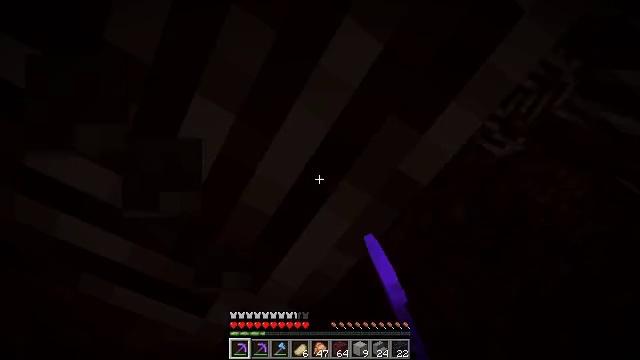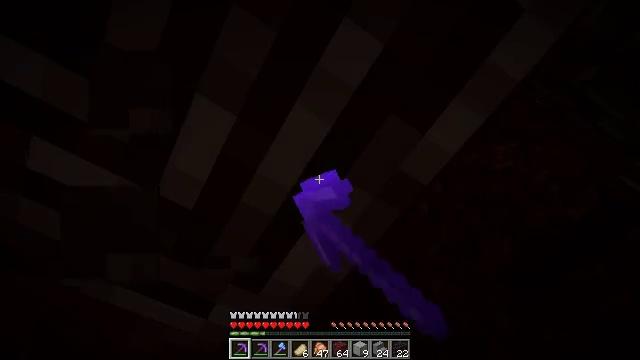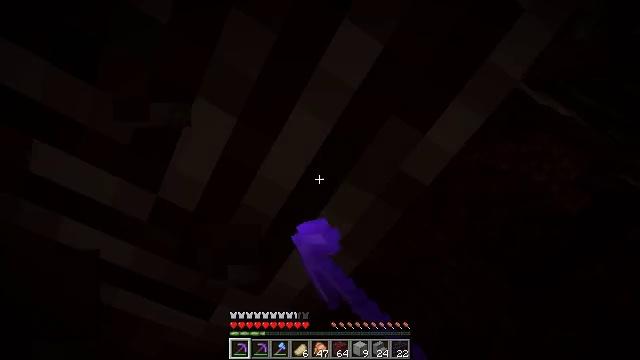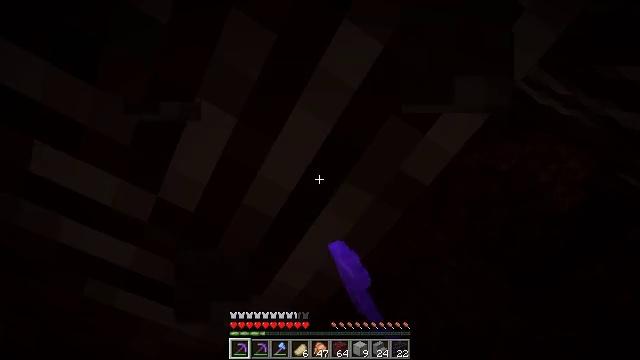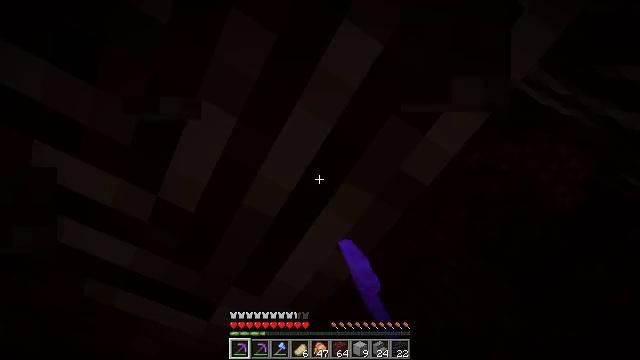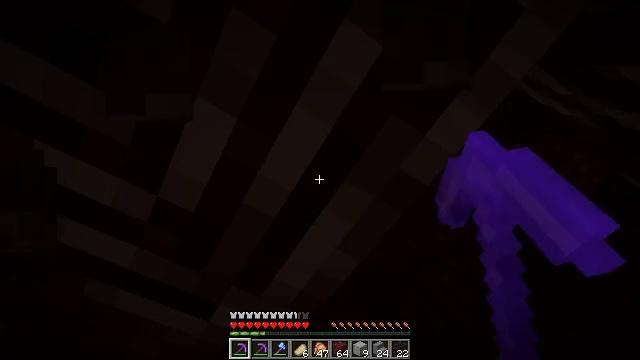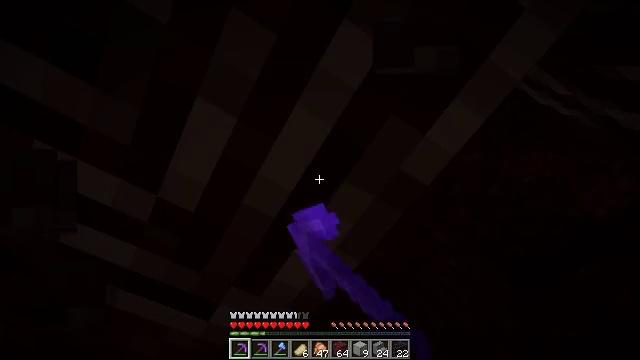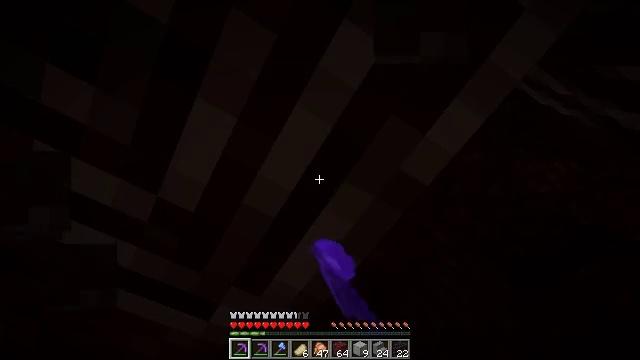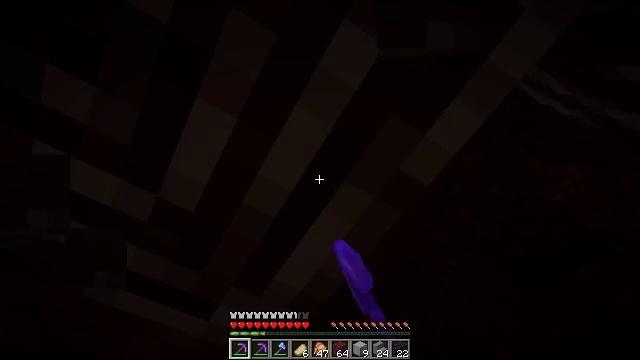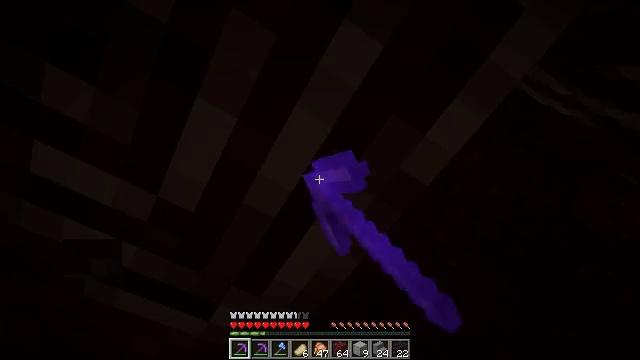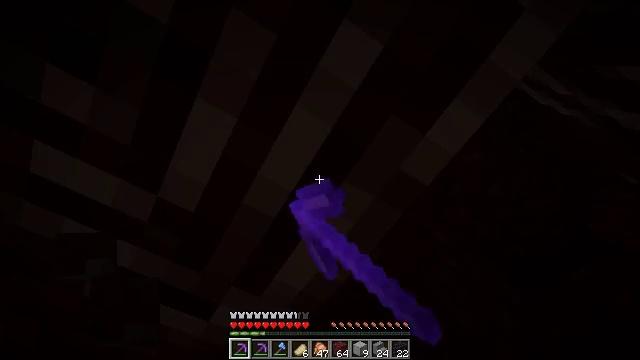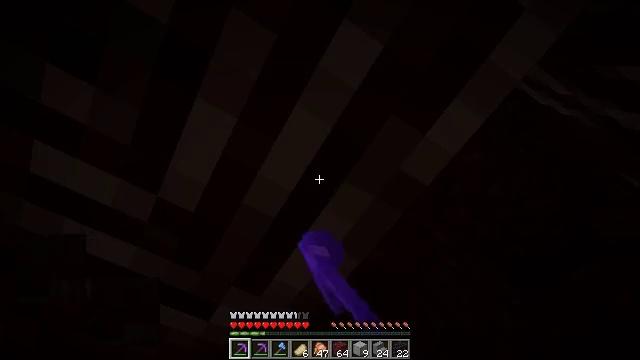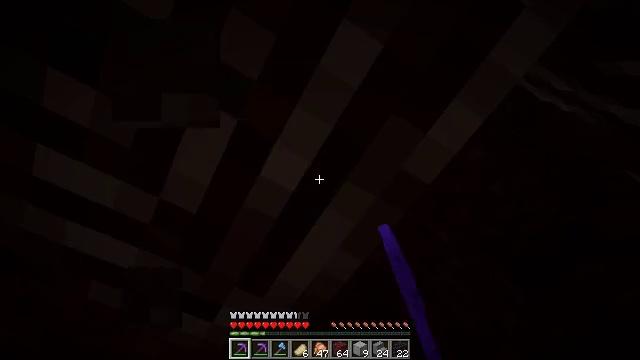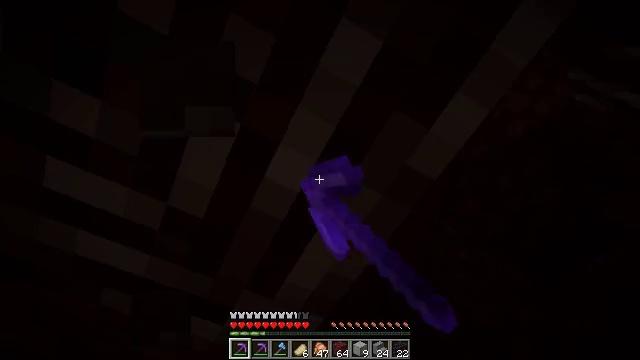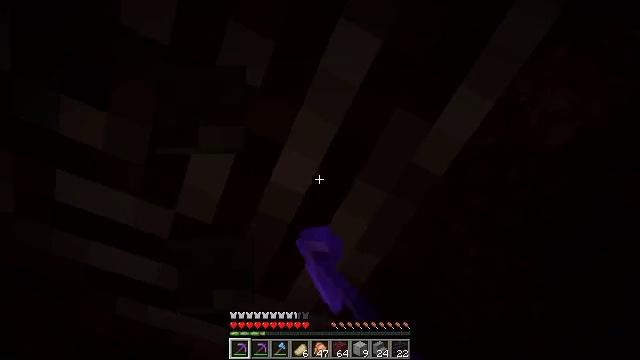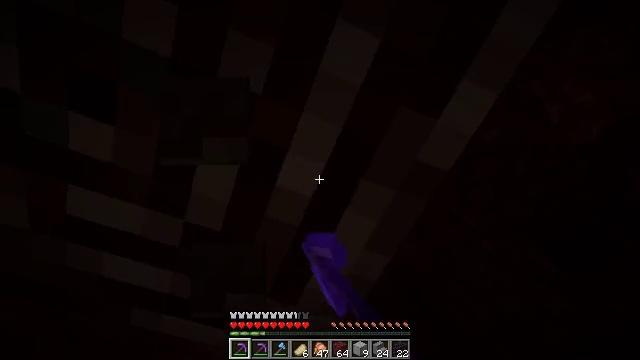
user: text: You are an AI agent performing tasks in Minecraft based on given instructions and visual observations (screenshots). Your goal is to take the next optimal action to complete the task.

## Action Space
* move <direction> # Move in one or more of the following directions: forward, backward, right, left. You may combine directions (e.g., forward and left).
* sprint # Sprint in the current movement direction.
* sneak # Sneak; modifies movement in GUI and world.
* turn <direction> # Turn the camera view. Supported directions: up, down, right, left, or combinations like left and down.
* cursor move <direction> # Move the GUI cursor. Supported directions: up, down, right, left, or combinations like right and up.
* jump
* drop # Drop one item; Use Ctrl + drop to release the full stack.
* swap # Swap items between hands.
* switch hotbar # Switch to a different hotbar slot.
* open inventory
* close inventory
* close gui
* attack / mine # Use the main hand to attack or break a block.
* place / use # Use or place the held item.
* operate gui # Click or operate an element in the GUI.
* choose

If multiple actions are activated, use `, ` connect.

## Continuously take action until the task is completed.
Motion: motion action
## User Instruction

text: Mine the ancient debris in the Nether.
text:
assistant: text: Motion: attack / mine
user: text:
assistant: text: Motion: attack / mine
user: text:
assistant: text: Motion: attack / mine
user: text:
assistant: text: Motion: attack / mine
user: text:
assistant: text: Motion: attack / mine
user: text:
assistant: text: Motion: attack / mine
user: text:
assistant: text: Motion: attack / mine
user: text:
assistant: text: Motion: attack / mine
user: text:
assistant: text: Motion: attack / mine
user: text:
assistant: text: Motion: attack / mine
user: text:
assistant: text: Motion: attack / mine
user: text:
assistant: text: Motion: attack / mine
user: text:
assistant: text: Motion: turn left, attack / mine
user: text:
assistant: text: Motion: turn left, attack / mine
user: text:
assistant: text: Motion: turn left, attack / mine
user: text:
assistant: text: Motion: turn left, attack / mine
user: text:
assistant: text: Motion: turn left, attack / mine
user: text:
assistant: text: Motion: turn left, attack / mine
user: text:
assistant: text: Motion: turn left, attack / mine
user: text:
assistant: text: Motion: turn left, attack / mine
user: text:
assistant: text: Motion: turn left, attack / mine
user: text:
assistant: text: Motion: attack / mine
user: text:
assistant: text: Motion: attack / mine
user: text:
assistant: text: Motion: attack / mine
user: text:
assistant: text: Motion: attack / mine
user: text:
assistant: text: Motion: turn left, attack / mine
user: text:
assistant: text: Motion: turn left, attack / mine
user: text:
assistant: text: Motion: turn left, attack / mine
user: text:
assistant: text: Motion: turn left, attack / mine
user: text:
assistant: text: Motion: turn left, attack / mine